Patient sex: M
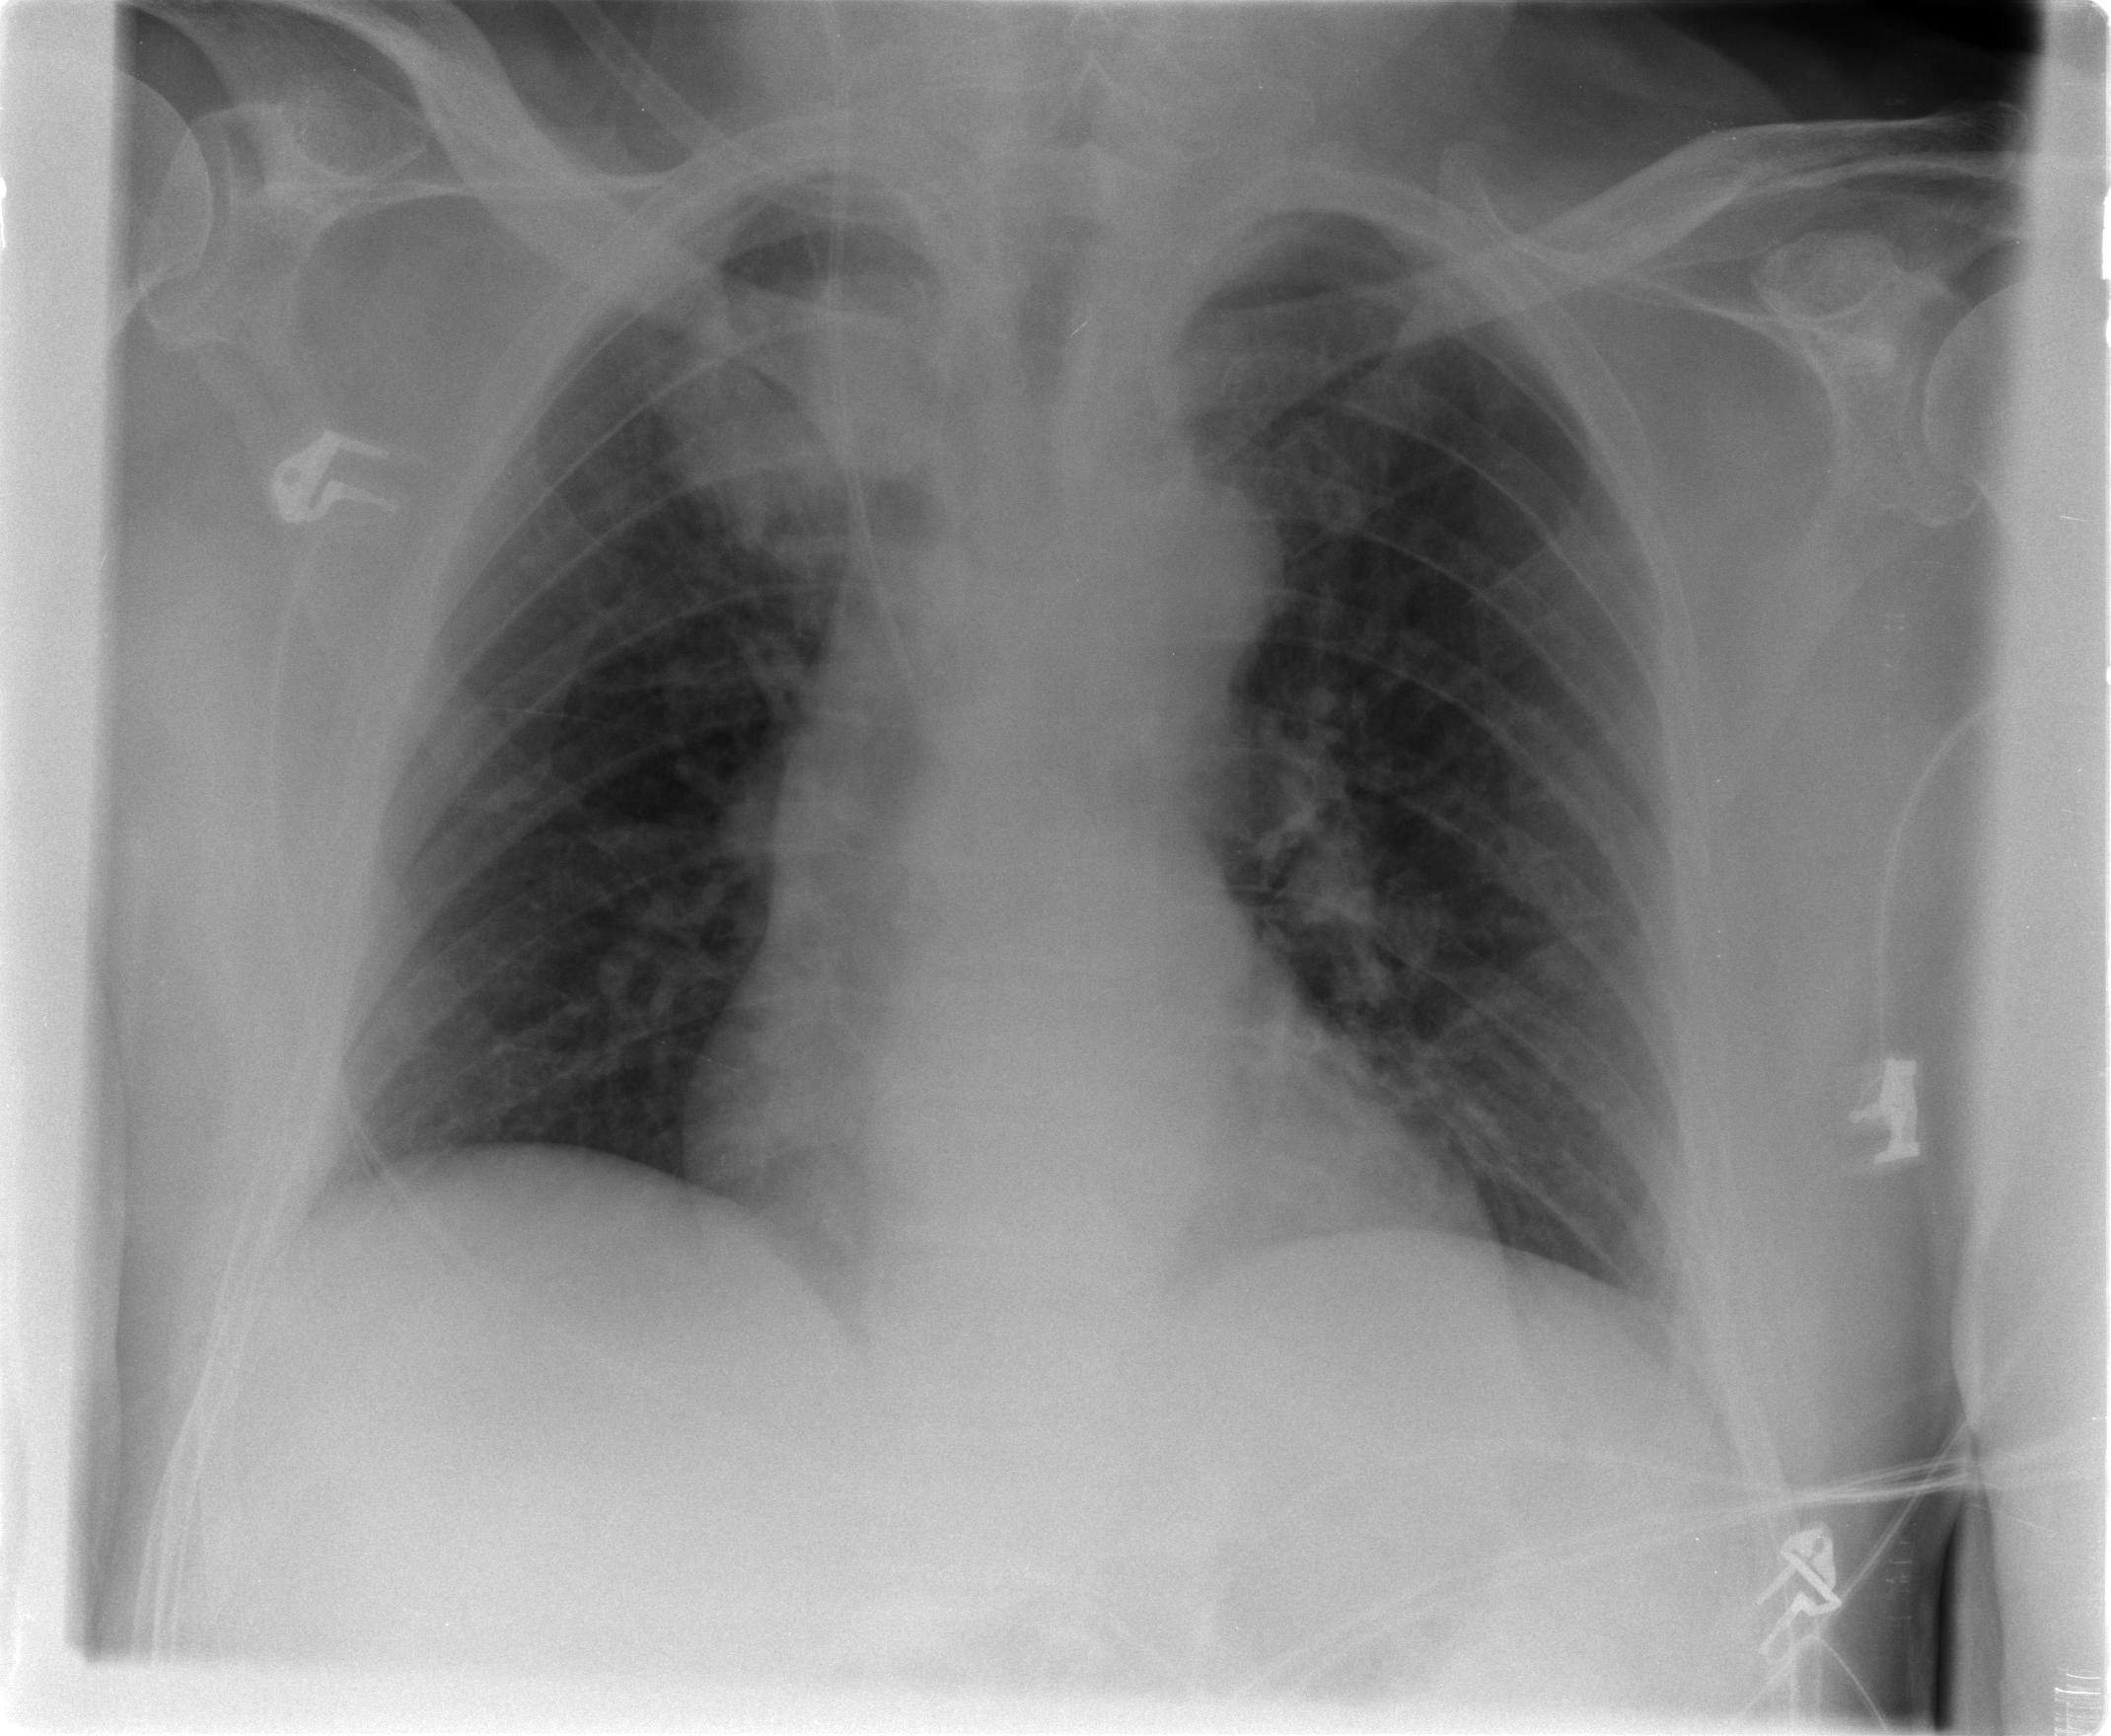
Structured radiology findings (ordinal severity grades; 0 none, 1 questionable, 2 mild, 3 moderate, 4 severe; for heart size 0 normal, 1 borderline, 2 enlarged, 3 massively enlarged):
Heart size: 0
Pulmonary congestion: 1
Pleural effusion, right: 0
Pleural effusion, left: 0
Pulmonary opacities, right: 0
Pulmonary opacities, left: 0
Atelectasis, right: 1
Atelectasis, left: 0